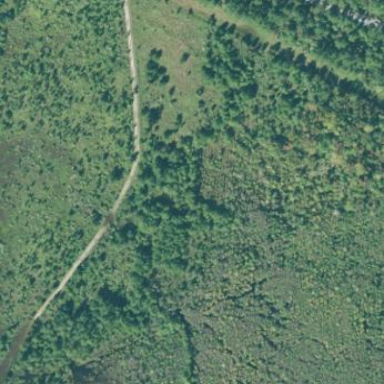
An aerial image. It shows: Woodland consisting mainly of needle-leaved trees.